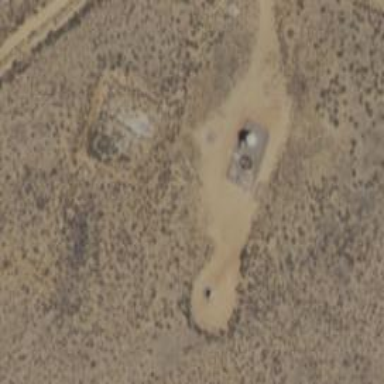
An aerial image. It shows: Storage tank that is man-made.